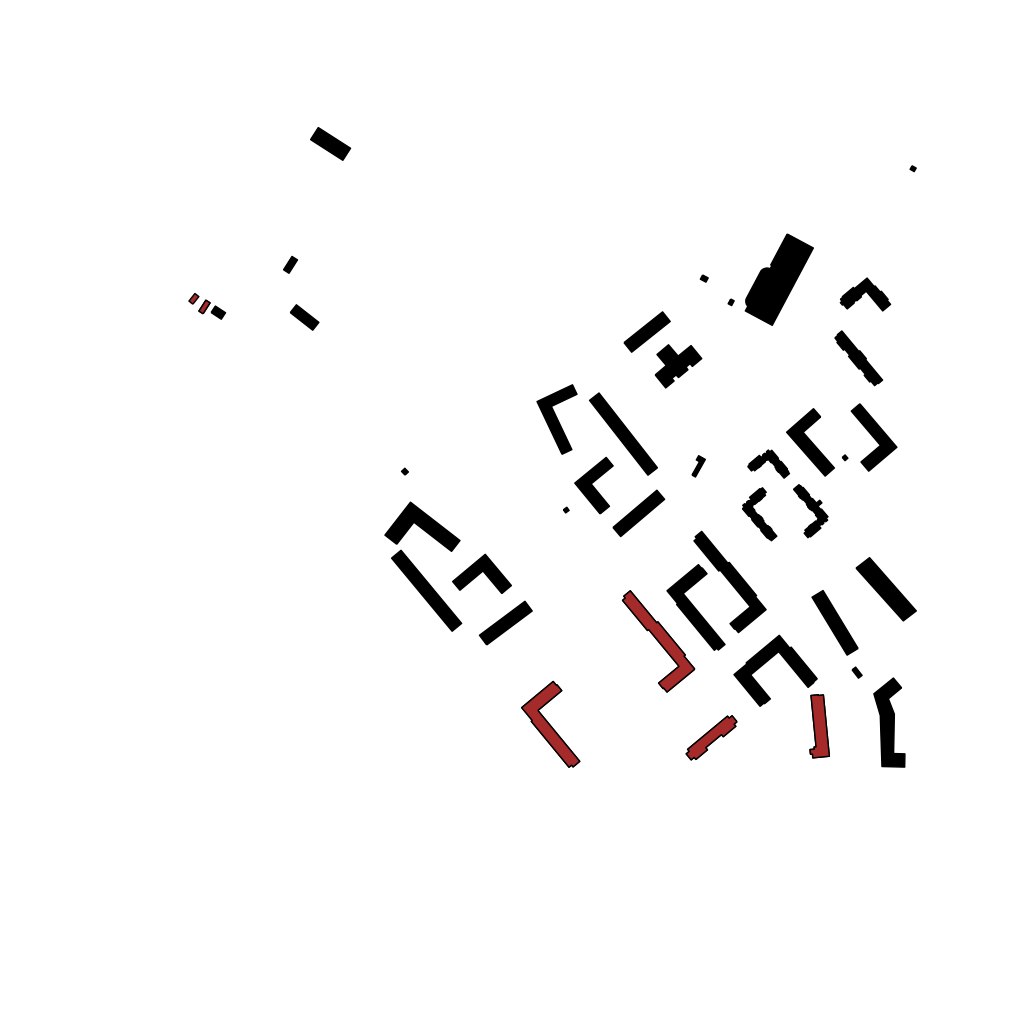
Tags: overhead vector_map, business, industrial, recreation, residential, special, modern, individual_rise, low_rise, density_1, Building, Facility, 1.0 km²